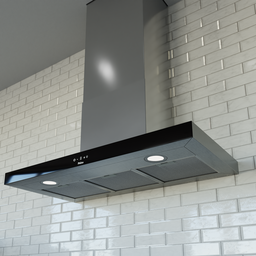
Label: appliances